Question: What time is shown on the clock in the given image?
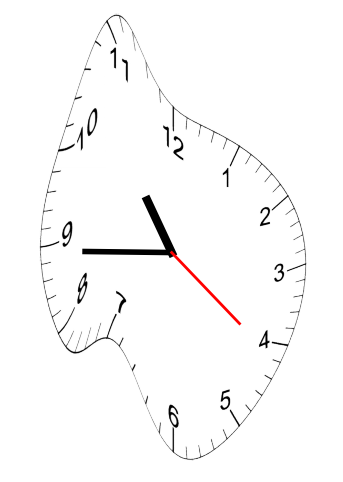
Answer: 10:44:21